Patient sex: F
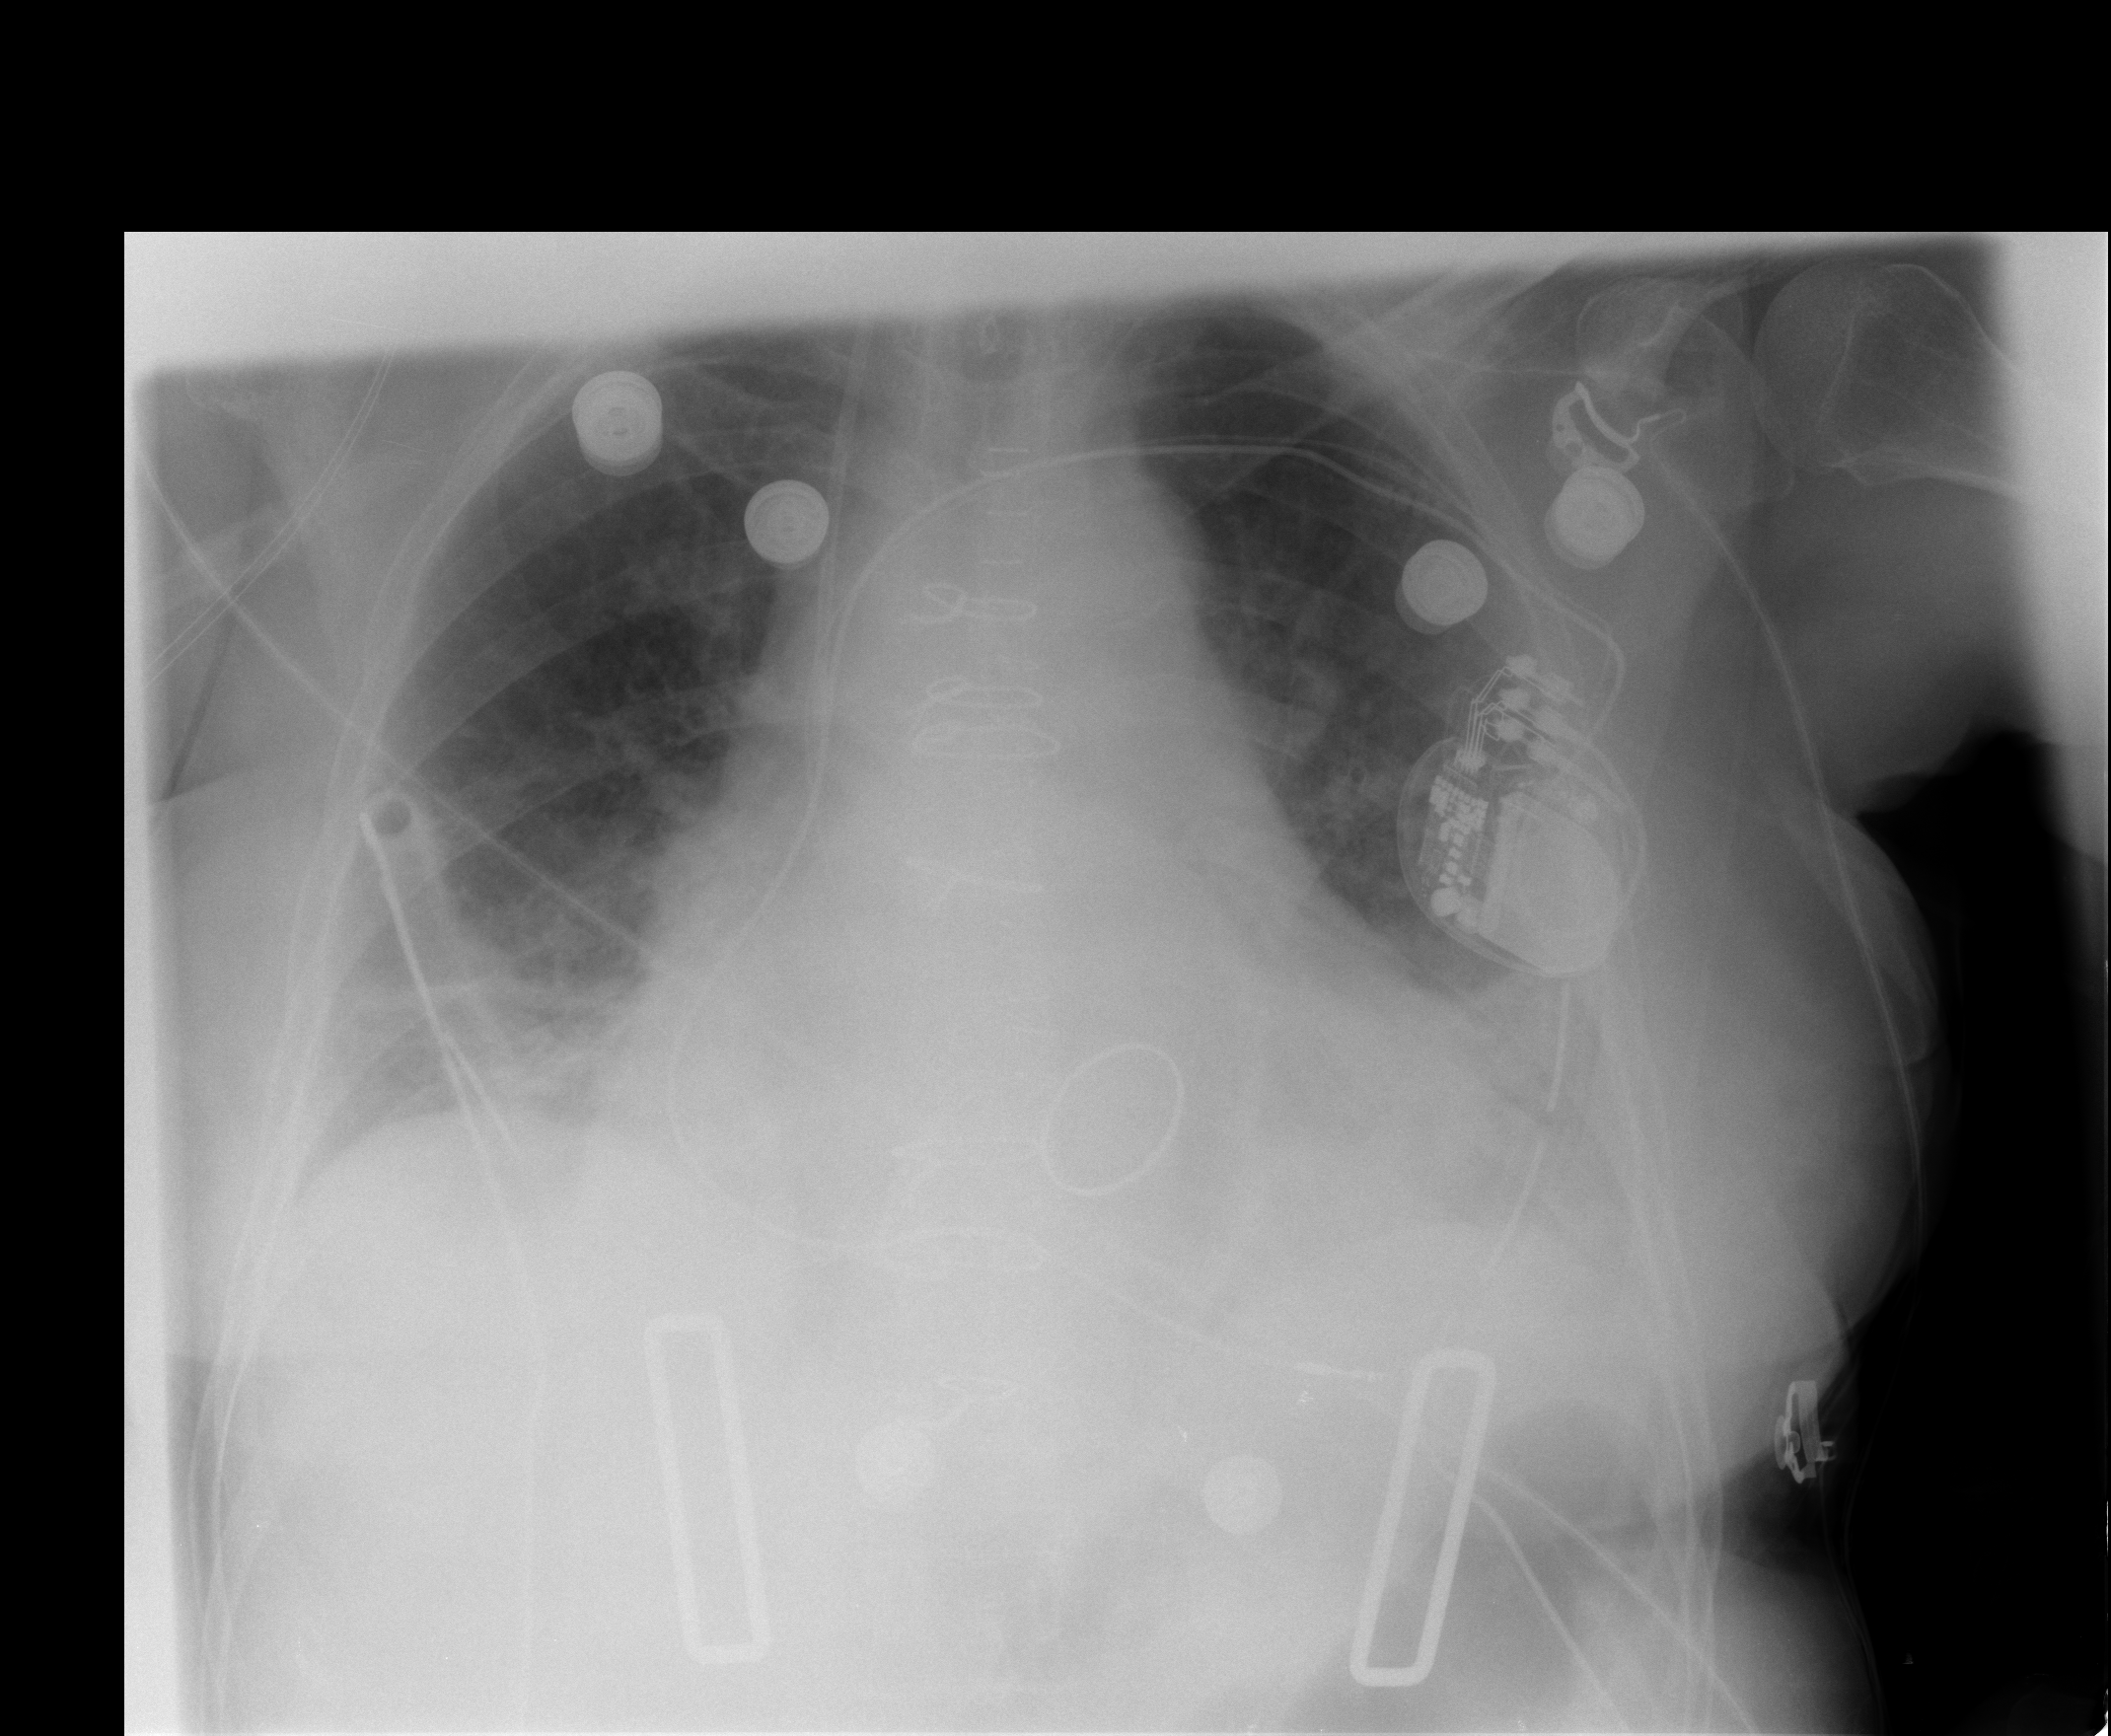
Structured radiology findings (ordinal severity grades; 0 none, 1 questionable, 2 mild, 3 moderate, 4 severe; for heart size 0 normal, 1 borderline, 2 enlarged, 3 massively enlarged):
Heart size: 2
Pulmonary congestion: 2
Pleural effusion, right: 1
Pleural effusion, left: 1
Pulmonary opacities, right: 0
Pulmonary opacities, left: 0
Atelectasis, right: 2
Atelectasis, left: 2